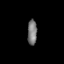
Tissue: prostate
Cell type: Epithelial cells
Senescence score: 0.3426
Nuclear area (px): 233
Mean DAPI intensity: 121.339